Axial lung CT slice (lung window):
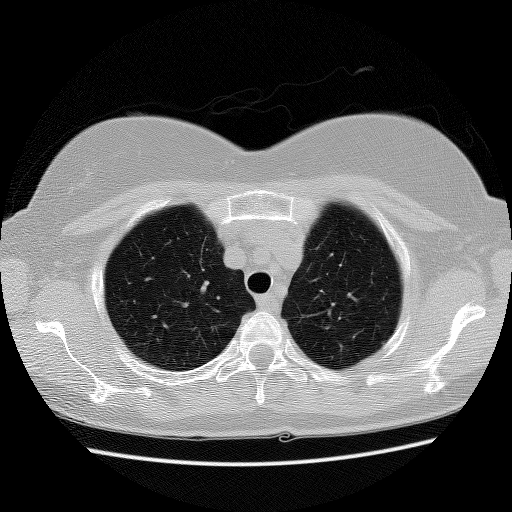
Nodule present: no